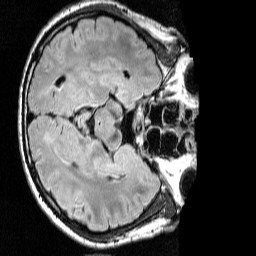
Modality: FLAIR
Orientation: axial
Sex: male
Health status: ill
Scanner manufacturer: siemens
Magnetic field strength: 3 T
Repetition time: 7 s
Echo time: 0.372 s